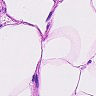
Metastatic tissue present: no